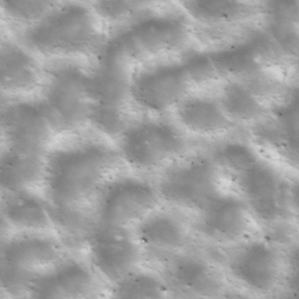
Label: non_frost